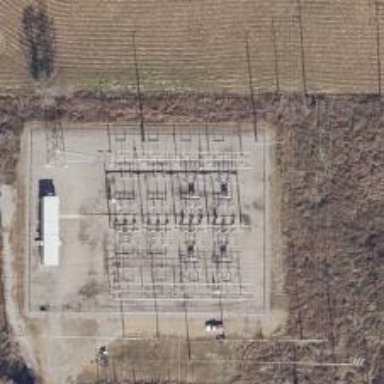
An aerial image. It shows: Switch for power supply.